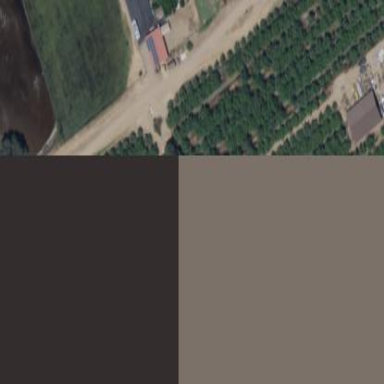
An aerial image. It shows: Orchard.